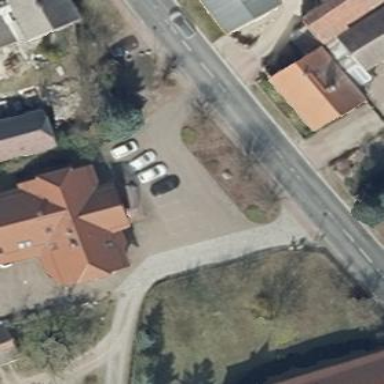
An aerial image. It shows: House with multiple building parts.